Question: I'm setting up a mail merge file that reads from a CSV file. In the CSV file, there are ~20 Boolean fields that produce the body of the Word mail merge file. The problem is that if the first 19 fields are all '"N"', then the Word mail merge file will have 19 blank spaces and then output the 20th field underneath all of them. Is there any way to suppress the output of these blank lines using the built-in mail merge rules?
---
Here's the header and a sample row of the CSV file:
'''
"firstname","lastname","PRNT1040","LEGALGRD","ACADTRAN","STUD1040","VERWKSIN","VERWKSDP","UNEMPLOY","SSCARD","HSDPLOMA","DPBRTCFT","DEATHCRT","USCTZPRF","SLCTSERV","PROJINCM","YTDINCM","LAYOFFNT","MAJRCARS","W2FATHER","W2MOTHER","W2SPOUSE","W2STUDNT","2YRDEGRE","4YEARDEG","DPOVERRD"
"Joe","Smith","N","N","N","N","N","N","N","N","N","N","N","N","N","N","N","N","N","N","N","N","N","N","N","Y"
'''
Here's a couple lines of the mail merge file that I'm trying (image linked because copying and pasting of mail merge does not show original document)

---
Does anyone know how to get around this? I tried placing the 'SKIPIF' in front of the conditionals, but that doesn't work either.
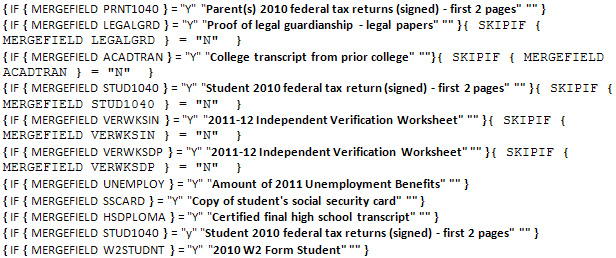
Answer: We resolved the issue by changing the lines:
'{ IF { MERGEFIELD PRNT1040} = "Y" "Write some text, then use a return line here " "" }'
Then we put those rules back to back instead of putting the line breaks after each rule inside the dialogoe box - for some reason, Word parses out the line break after you finish going through the IF -> THEN -> ELSE rules included in word's mail-merge options.